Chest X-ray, AP view. Patient: 54 years old, sex M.
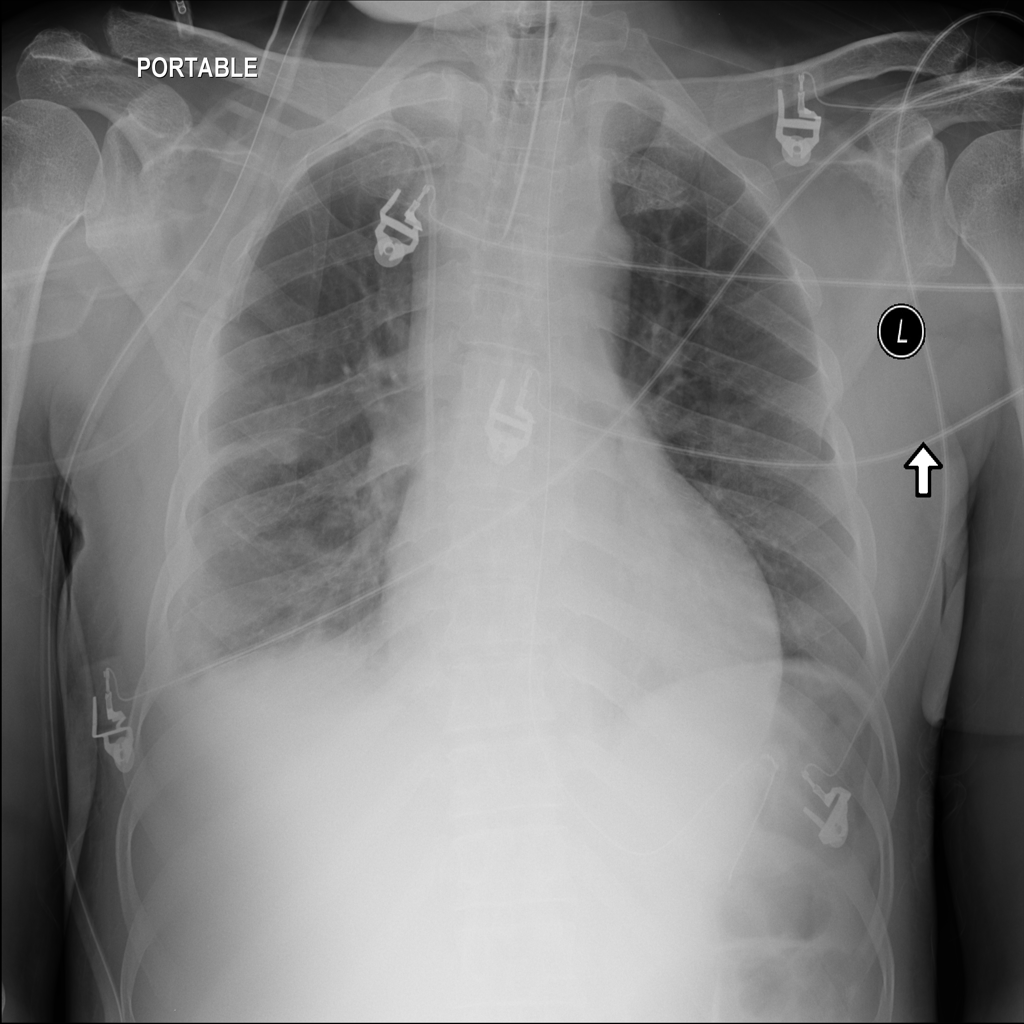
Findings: Atelectasis, Effusion, Pleural_Thickening